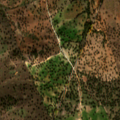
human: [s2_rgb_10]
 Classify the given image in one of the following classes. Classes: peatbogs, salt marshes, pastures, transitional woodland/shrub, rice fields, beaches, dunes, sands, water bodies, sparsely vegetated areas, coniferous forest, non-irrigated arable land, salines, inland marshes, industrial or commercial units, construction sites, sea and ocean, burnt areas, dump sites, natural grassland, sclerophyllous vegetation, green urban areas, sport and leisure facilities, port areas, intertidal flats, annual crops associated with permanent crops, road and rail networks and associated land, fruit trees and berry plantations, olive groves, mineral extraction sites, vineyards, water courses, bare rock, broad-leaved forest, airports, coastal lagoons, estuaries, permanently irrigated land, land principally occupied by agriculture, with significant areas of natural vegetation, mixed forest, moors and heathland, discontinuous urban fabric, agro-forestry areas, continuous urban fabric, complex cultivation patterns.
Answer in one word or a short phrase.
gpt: non-irrigated arable land, olive groves, agro-forestry areas